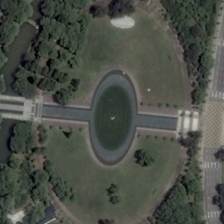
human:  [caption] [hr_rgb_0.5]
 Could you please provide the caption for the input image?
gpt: many green trees are around an oval square with green meadows .

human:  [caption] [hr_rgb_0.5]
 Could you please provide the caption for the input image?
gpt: many green trees are around an oval square with green meadows .

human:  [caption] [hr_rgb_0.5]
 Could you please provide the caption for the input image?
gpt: many green trees are around an oval square with green meadows .

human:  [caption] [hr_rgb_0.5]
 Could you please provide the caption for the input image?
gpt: many green trees are around an oval square with green meadows .

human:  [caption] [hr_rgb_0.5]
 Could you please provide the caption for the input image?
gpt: many green trees are around an oval square with green meadows .